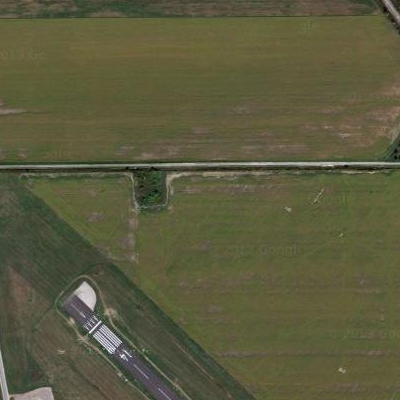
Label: Field